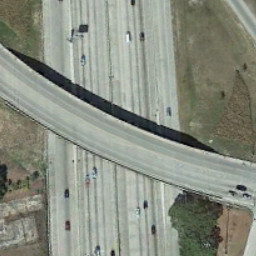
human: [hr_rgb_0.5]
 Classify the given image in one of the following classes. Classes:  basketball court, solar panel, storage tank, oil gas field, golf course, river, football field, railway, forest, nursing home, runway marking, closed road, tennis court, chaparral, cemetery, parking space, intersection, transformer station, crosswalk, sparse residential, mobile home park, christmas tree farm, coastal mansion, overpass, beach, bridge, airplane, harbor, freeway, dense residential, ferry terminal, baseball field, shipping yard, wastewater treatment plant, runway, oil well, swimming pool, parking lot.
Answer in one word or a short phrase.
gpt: overpass